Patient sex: M
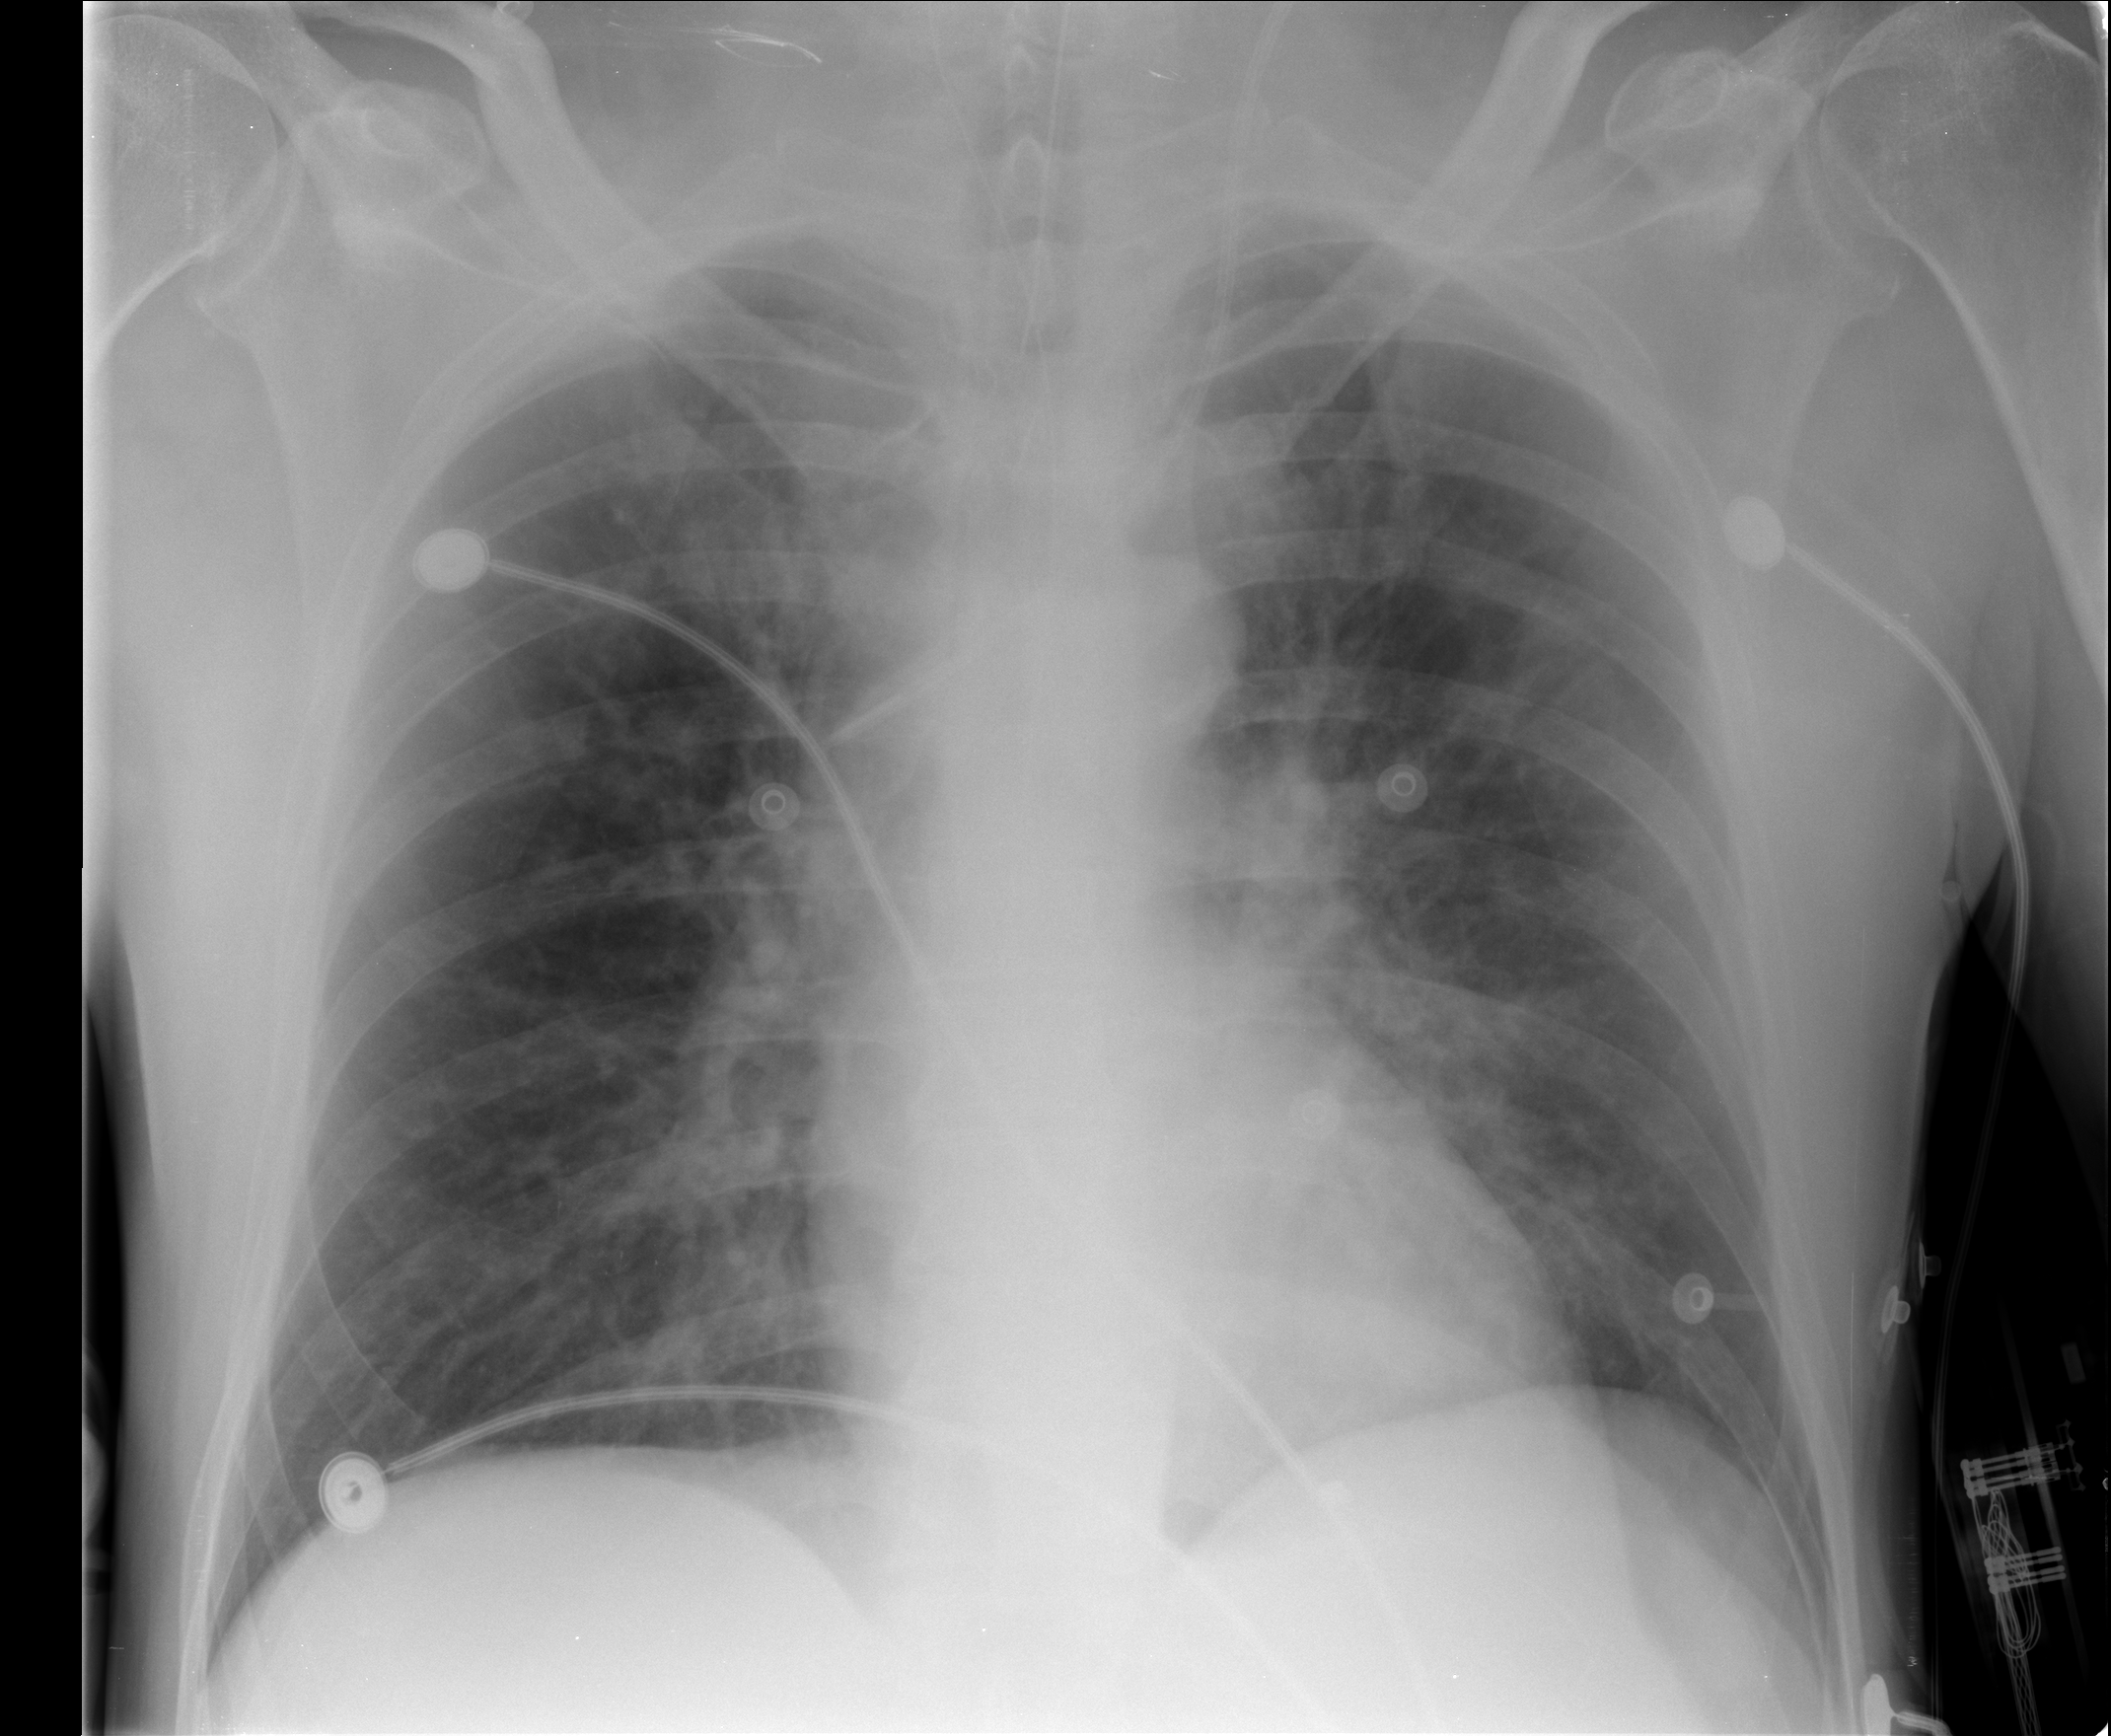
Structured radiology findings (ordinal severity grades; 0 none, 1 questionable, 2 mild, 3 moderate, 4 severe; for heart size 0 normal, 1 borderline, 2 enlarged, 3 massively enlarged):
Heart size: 0
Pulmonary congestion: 0
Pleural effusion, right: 0
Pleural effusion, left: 0
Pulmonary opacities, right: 2
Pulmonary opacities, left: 2
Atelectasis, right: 0
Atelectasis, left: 0